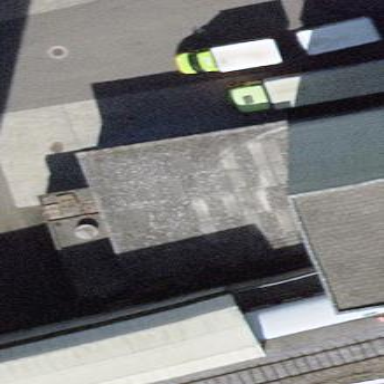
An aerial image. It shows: Industrial building with flat roof.